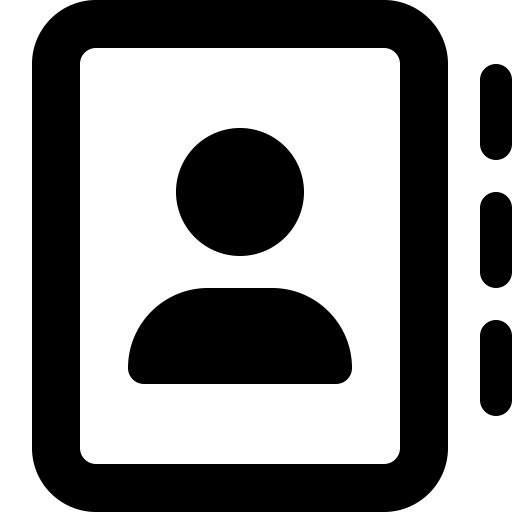
Tags: icon, FontAwesome, fa-icon, outline, address, book